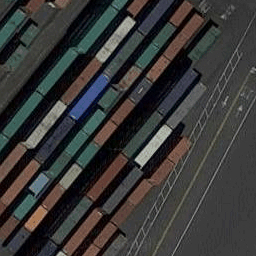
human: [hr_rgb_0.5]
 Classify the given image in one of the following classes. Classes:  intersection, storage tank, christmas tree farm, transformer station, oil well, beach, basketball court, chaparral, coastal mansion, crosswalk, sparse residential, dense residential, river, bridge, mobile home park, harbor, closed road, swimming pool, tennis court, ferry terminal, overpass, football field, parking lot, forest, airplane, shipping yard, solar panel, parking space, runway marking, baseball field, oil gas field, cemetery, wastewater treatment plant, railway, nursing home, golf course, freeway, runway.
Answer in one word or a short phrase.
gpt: shipping yard